The plot is a time-scale (wavelet) decomposition of a bearing vibration signal. What is the most likely bearing condition (normal, inner_race, outer_race, ball)?
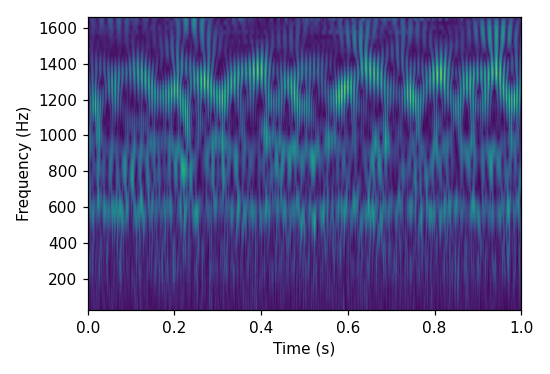
Answer: outer_race